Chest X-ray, PA view. Patient: 12 years old, sex M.
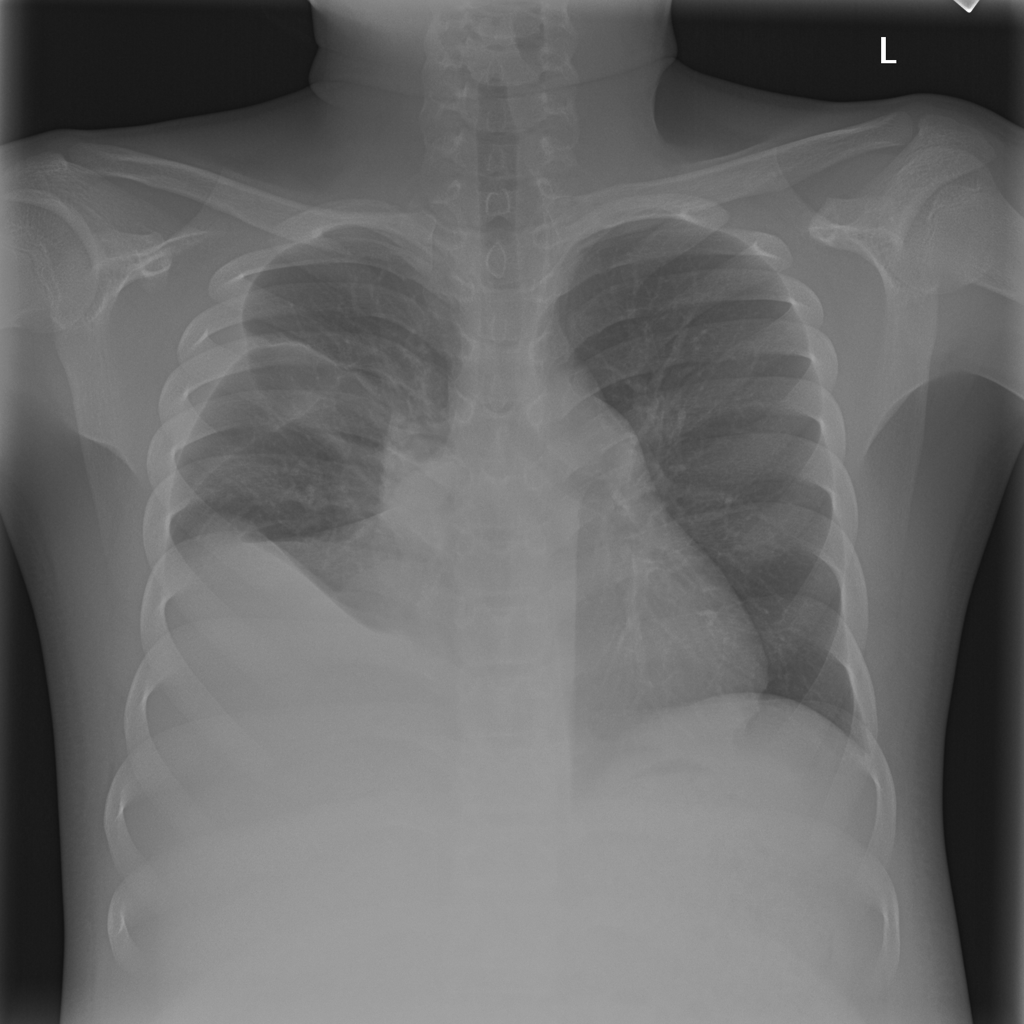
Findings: Effusion